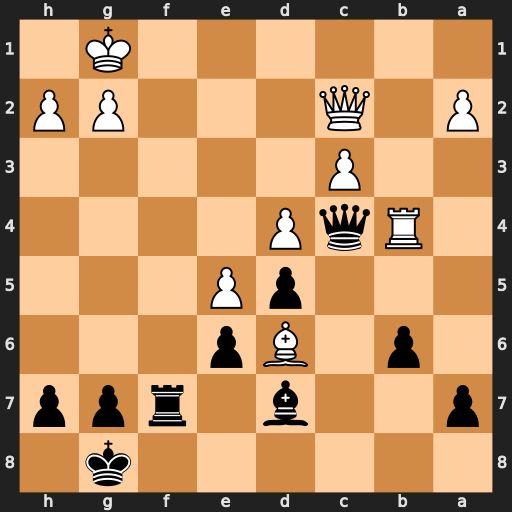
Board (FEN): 6k1/p2b1rpp/1p1Bp3/3pP3/1RqP4/2P5/P1Q3PP/6K1
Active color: b
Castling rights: -
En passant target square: -
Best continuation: Rf1#